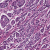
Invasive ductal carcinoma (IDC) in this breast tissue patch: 1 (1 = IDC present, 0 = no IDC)